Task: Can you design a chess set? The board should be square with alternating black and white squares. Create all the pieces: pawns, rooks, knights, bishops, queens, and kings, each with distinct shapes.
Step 2424:
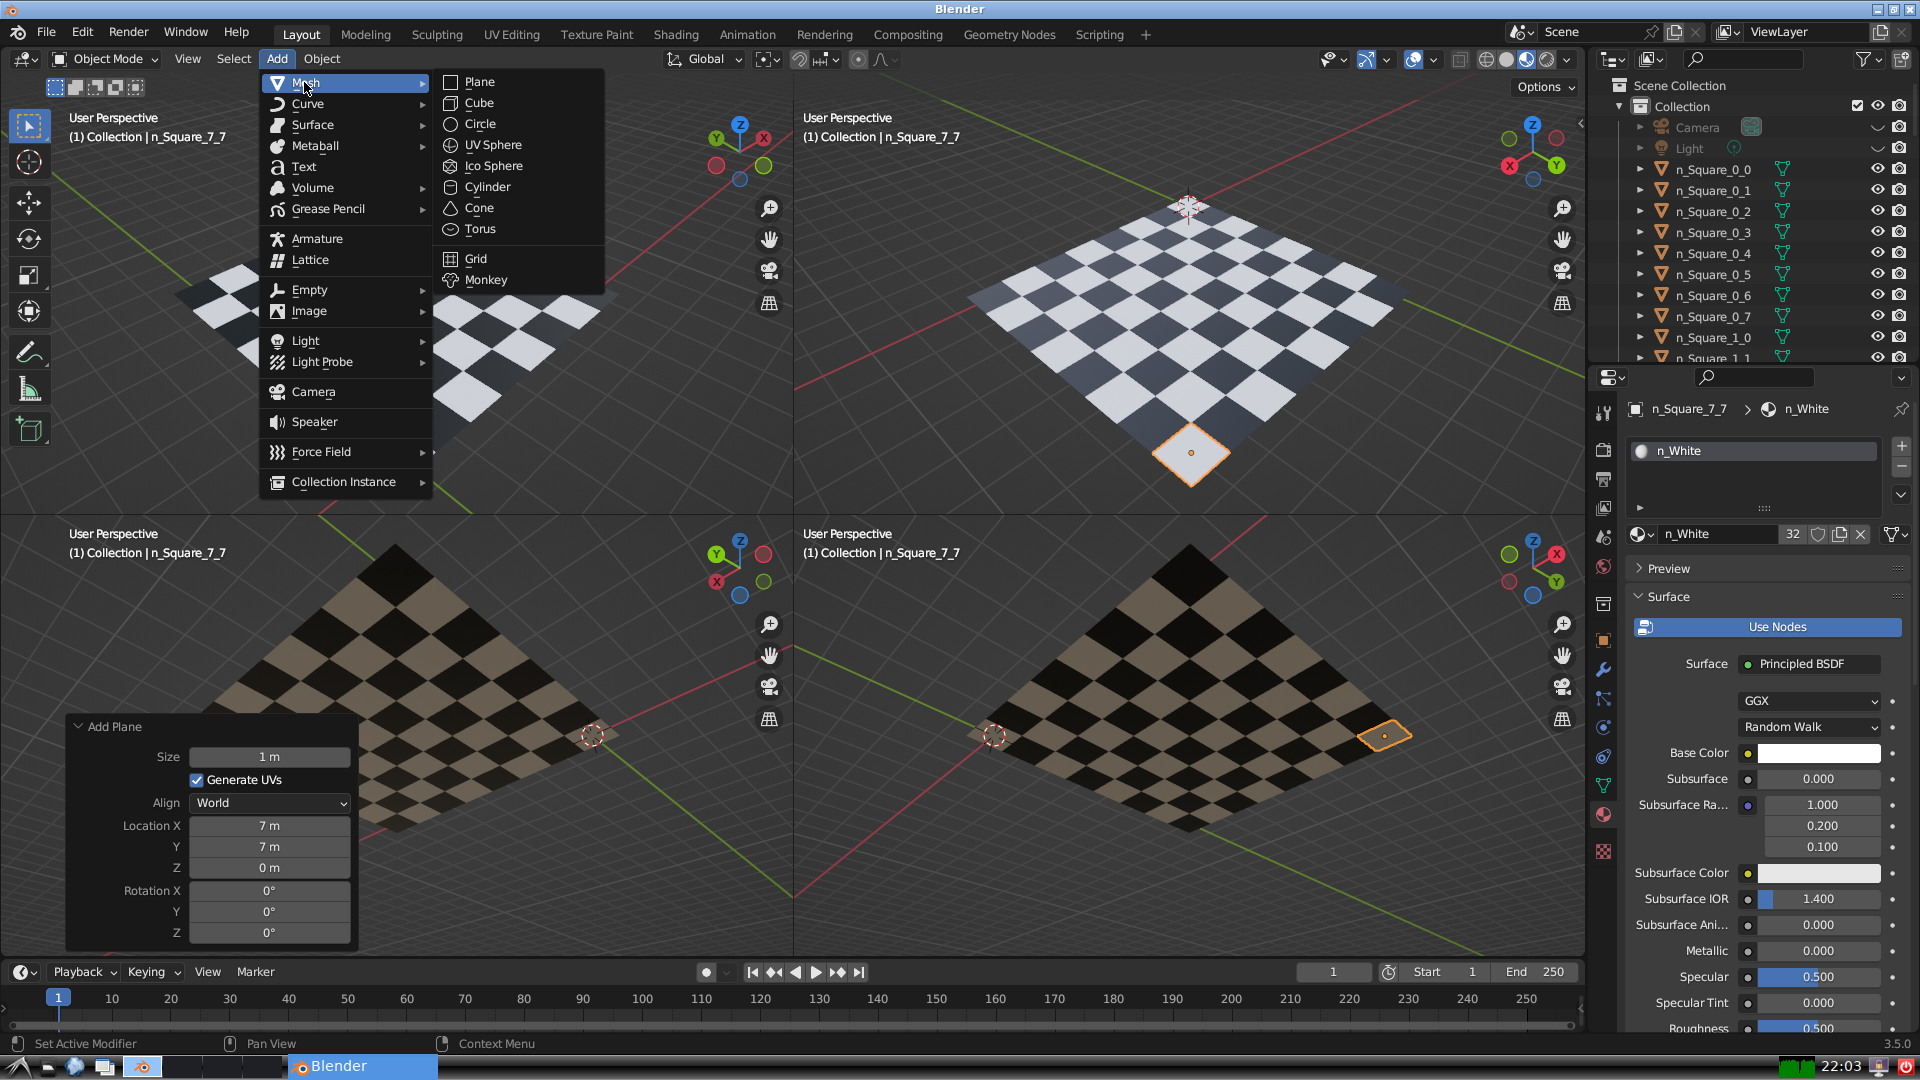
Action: {"mouse_move": [499, 144]}